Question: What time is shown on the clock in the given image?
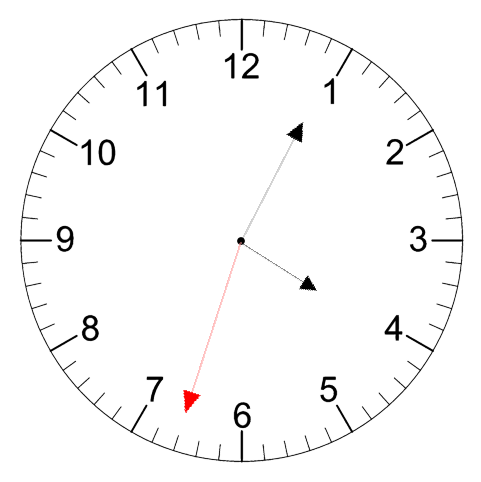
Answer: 04:04:33